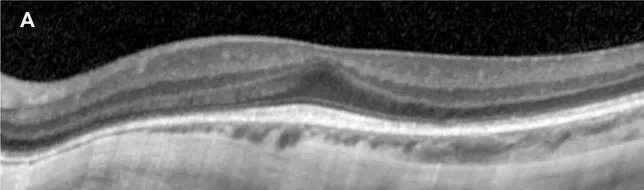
SD-OCT images from horizontal cross section through the retina showed in both eyes. Left eye.
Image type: ophthalmic_imaging (oct)